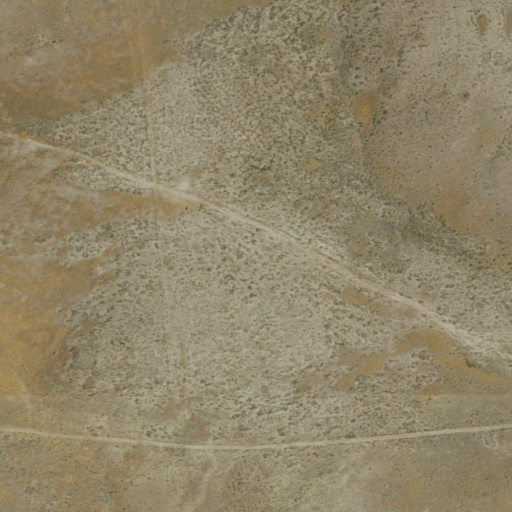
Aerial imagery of gap in Nevada named Stewart Gap containing grassland and shrub